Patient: sex M, age 38
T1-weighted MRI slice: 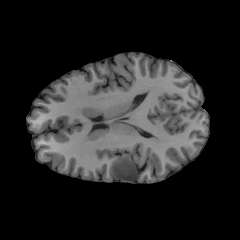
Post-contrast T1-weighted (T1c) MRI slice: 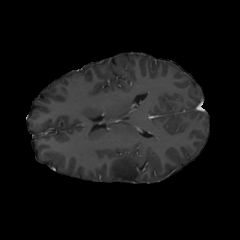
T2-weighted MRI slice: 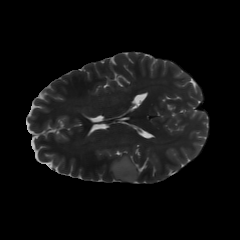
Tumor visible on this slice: yes
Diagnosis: Astrocytoma, IDH-mutant
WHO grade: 2